Question: From my understanding you can use absolute positioning inside of it's parent to place it exactly where ever you want. Like explained here: <URL>
I'm trying to get my img elements to sit on the bottom of their parent divs but when I give the img's an absolute position the layout breaks. It seems like I need to assign a height to the section or the divs but nothing seems to work.
Please note that I commented out the absolute positioning on the images in the css so the layout is more presentable
'''
<head>
</head>
<body>
<section id="artImages">
<div id="artImage1">
<img src="http://placekitten.com/288/200" alt="" />
</div>
<div id="artImage2">
<img src="http://placekitten.com/144/160" alt="" />
</div>
<div id="artImage3">
<img src="http://placekitten.com/673/300" alt="" />
</div>
</section>
</body>
'''
CSS:
'''
section {
margin: 100 auto;
}
section#artImages {
width: 673px;
height: auto;
position: relative;
display: block;
}
section#artImages div {
float: right;
height: auto;
position: relative;
}
div#artImage1 {
width: 288px;
}
div#artImage2 {
width: 144px;
}
section#artImages div img {
width: 100%;
/* position: absolute; */
bottom: 0;
}
'''
Here is my jsfiddle <URL> Below is an illustration of what I'm looking for.

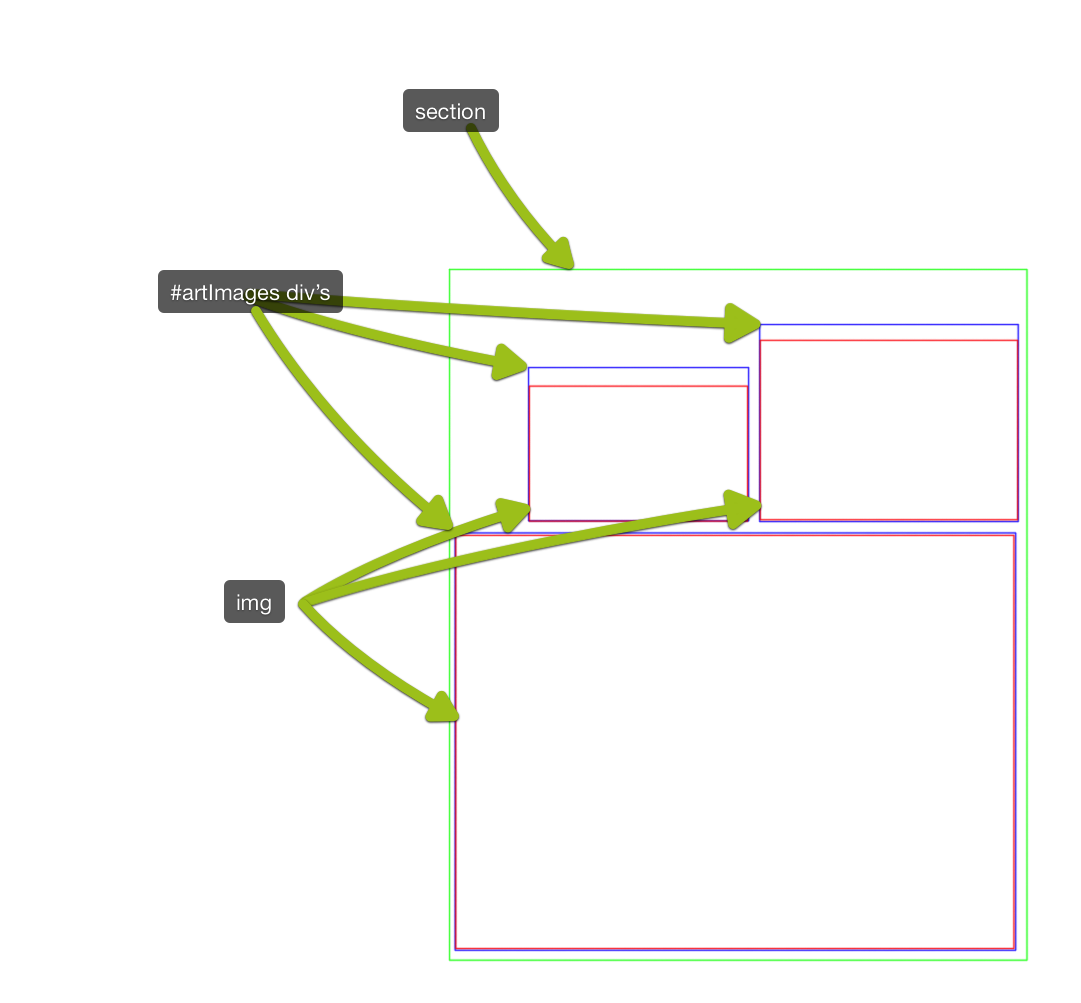
Answer: You are correct ... the 'div's need to have some 'hight' assigned, .
you also don't need to use the html elements' tag-names in combination with 'id's (e.g. 'div#artImage1'), as one 'id' can only refer to one specific element in the markup.
You could try something like this (<URL>, I gave the 'div's 'hight: 300px':
'''
section {display: block}
#artImages {
margin: 0 auto;
width: 673px;
}
#artImages div {
position:relative;
float:right;
height:300px;
}
#artImage1 {
width: 288px;
}
#artImage2 {
width: 144px;
}
#artImage3 {
position:relative;
width:100%;
background-color:blue;
}
#artImages div img {
position:absolute;
width: 100%;
bottom: 0;
}
'''
## Another option:
If you to the divs, but rather have it adjust to the higher one of them,
wrap another container around the upper two 'div's. Here I added the '#floater' 'div' to your markup:
'''
<section id="artImages">
<div id="floater">
<div id="artImage2">
<img src="http://placekitten.com/144/160" alt="" />
</div>
<div id="artImage1">
<img src="http://placekitten.com/288/200" alt="" />
</div>
</div>
<div id="artImage3">
<img src="http://placekitten.com/673/300" alt="" />
</div>
</section>
'''
and now float right the '#floater' and use 'display:inline-block;' on '#artImage1' and '#artImage2' and 'bottom:0;' on images. Something like this:
'''
section {display: block}
#artImages {
margin: 0 auto;
width: 673px;
}
#floater, #artImage3 {
float:right;
}
#artImage1, #artImage2 {
display:inline-block;
width: 288px;
}
#artImage2 { width: 144px }
#artImage3 { width: 100% }
#artImages img {
width: 100%;
bottom: 0;
}
'''
<URL>